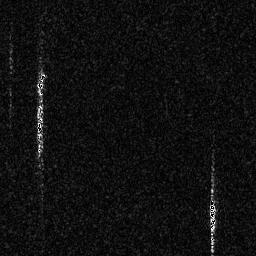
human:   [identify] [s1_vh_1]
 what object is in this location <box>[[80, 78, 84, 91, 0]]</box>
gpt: <ref>1 small ship at the bottom right</ref>